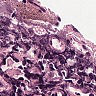
Metastatic tissue present: no